Question: Based on standard defination, <URL> is a path in graph that visits every edge exactly once.
Now, I am trying to find a Euler path in a directed Graph. I know the algorithm for Euler circuit. Its seems trivial that if a Graph has Euler circuit it has Euler path.
[image source: geeksforgeeks.org]
So for above directed graph which has a Euler circuit also has Euler path.
Now if i remove an Edge lets say from 4 to 0 it is no more an Euler circuit.
1. if start my DFS from vertex 0 i still have Euler Path.
2. if start from vertex 3 i do not have Euler path
So, is it a requirement, that a directed graph has to be in Euler circuit to be an Euler path? I thought, Euler path should be less restrictive then Euler circuit.
Is there any directed graph which can be Euler path but not Euler circuit.
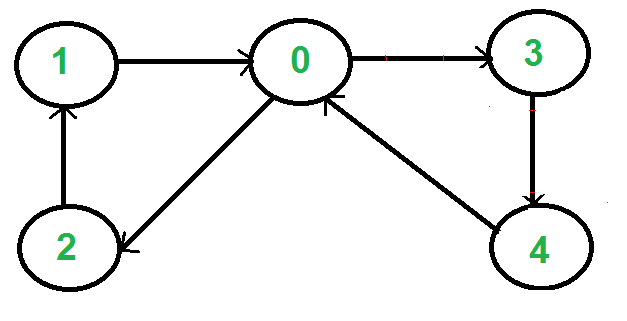
Answer: > So, is it a requirement, that a directed graph has to be in Euler
circuit to be an Euler path?
No
> I thought, Euler path should be less restrictive than Euler circuit.
Correct
> Is there any directed graph which can be Euler path but not Euler
circuit.
Yes
I believe that your confusion is derived from the fact that when you DFS a directed graph starting from different nodes, you might get different results because some nodes might not be accessible when you start from different nodes. This has nothing to do with the definition of Eulerian path/trail. In order to "implement" the search for Eulerian path in a directed graph, you should run DFS from every node - and only if all the results returned False (no Eulerian path was found) then you know for sure that there is no Eulerian path. If there is an Eulerian cycle, there must be a node from which you can start DFS and find an Eulerian path.